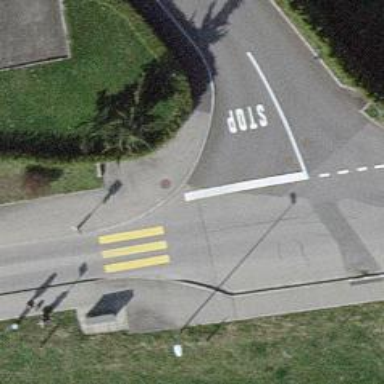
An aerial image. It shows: Uncontrolled zebra crossing with notable zebra markings.